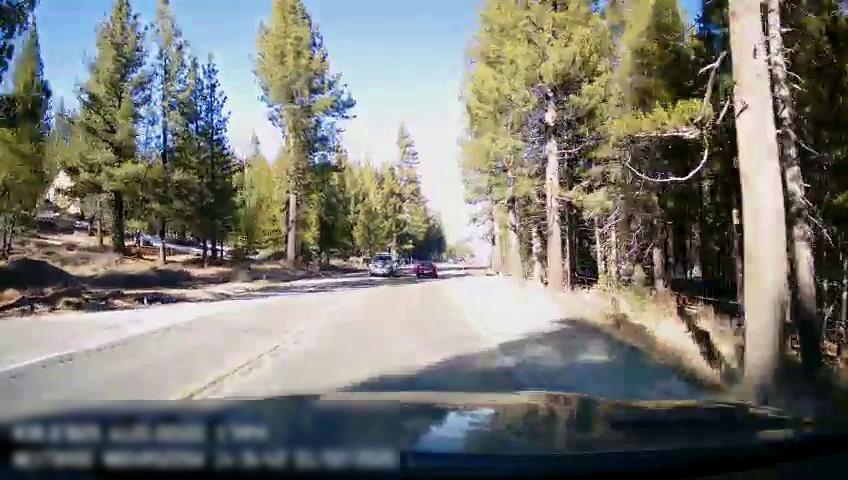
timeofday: Day
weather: Sunny
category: Drivable Space
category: Vehicles | Car
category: Vehicles | SUV
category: Lanes | Current Lane
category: Lanes | Current Lane
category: Lanes | Opposite Lane